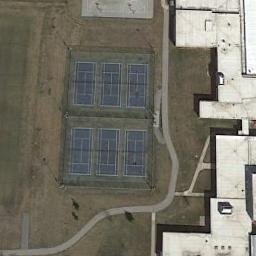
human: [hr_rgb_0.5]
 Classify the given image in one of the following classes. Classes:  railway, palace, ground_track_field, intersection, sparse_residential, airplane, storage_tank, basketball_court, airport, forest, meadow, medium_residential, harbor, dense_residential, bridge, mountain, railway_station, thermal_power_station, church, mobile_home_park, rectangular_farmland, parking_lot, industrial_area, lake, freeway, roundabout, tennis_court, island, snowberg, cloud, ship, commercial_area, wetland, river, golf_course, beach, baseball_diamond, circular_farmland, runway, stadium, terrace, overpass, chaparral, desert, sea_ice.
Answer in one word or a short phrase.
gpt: tennis_court